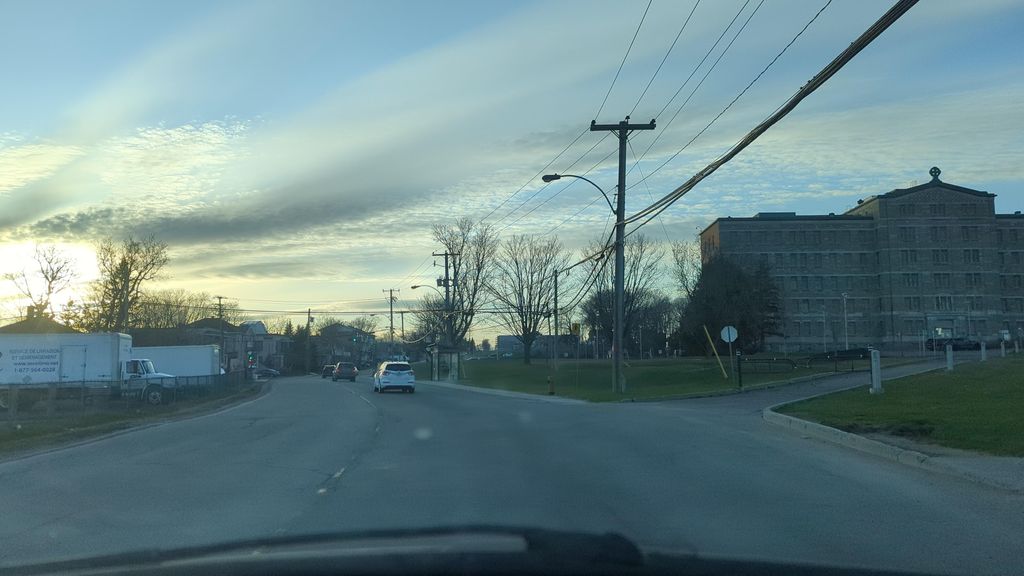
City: quebec_city